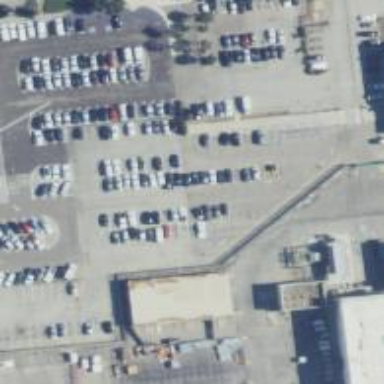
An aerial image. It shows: Parking space is available.